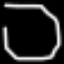
Label: octagon